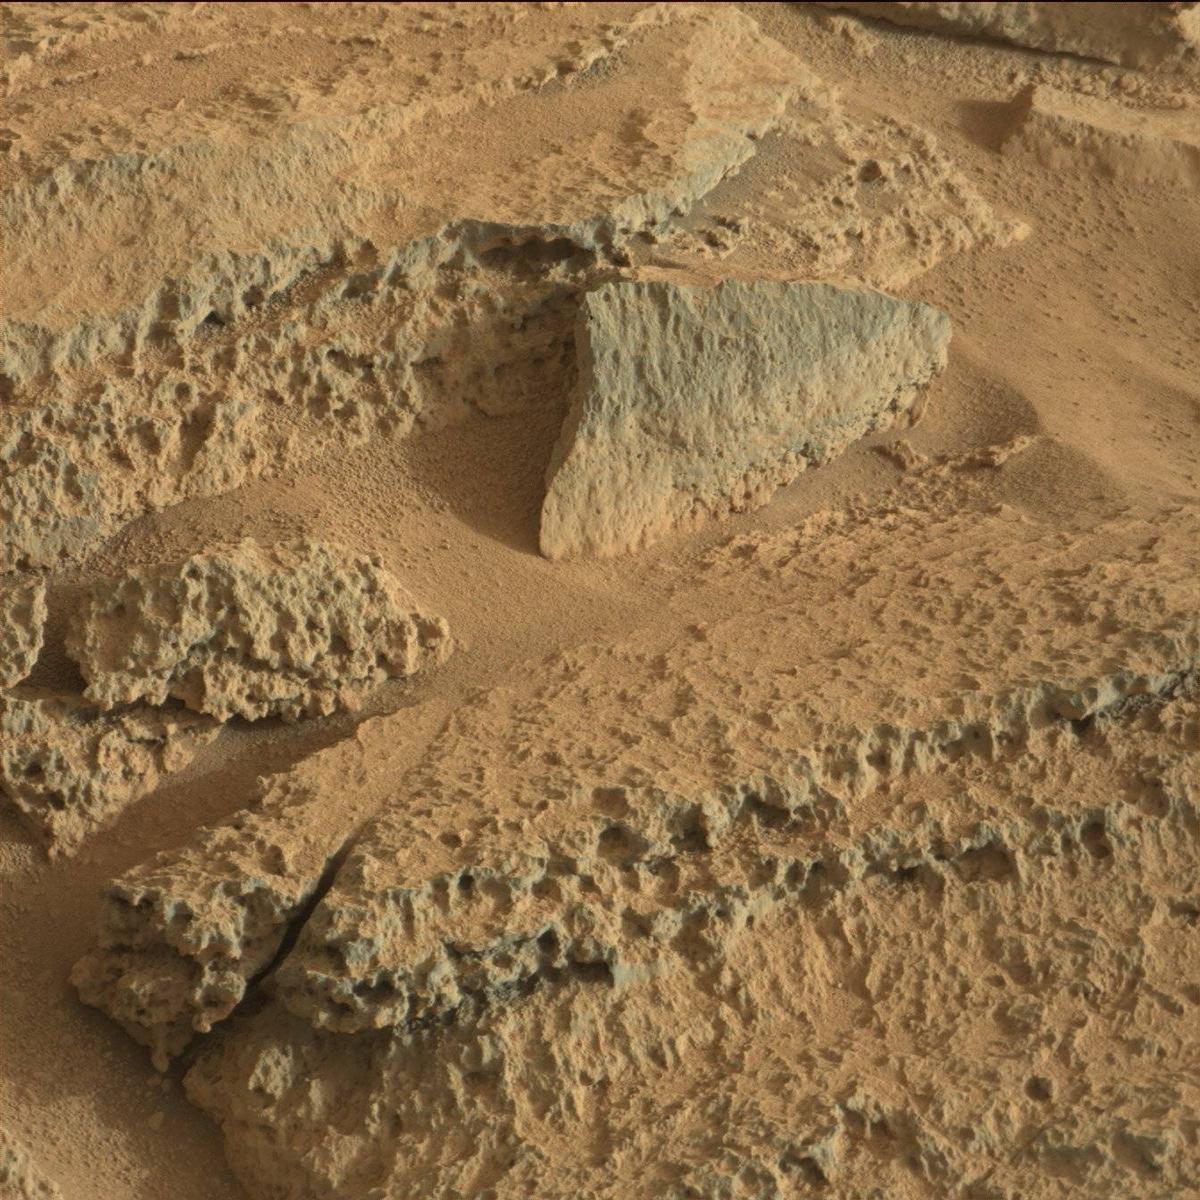
Terrain classes present: Bedrock, Rock, Sand / Soil